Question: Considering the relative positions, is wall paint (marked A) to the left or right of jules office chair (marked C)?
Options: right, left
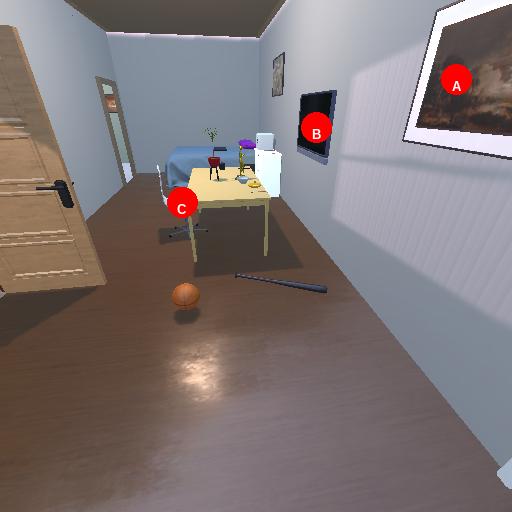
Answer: right